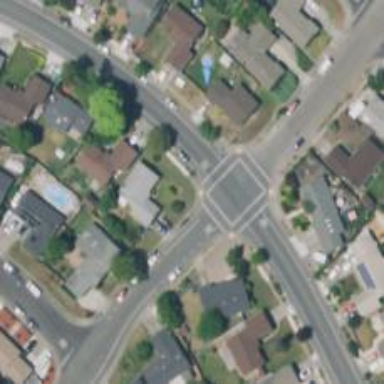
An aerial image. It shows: Marked road crossing.